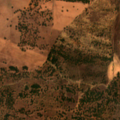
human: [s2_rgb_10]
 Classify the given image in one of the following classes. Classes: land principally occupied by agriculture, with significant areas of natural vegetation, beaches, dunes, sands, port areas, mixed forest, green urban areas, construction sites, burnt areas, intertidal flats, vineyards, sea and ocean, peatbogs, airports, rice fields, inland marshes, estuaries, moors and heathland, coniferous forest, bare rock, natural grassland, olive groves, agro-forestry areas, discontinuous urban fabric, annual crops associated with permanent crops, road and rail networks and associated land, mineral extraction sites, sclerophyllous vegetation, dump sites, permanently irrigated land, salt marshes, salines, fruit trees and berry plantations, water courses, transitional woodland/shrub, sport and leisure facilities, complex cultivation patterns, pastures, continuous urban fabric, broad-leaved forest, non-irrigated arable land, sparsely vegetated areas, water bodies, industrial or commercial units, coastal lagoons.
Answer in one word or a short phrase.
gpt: pastures, agro-forestry areas